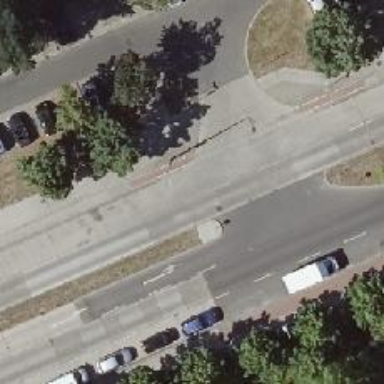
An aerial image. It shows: Uncontrolled concrete footway crossing with pedestrian island.